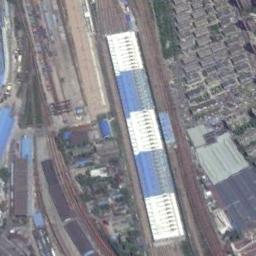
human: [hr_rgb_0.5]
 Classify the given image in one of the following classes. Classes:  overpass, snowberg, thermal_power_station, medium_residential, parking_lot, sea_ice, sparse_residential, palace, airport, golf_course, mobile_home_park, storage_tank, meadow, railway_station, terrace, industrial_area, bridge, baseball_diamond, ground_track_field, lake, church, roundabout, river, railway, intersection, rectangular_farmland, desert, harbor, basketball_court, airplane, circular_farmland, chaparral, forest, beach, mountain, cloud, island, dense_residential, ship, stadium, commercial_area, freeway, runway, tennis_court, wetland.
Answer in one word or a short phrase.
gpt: railway_station